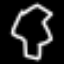
Label: octagon